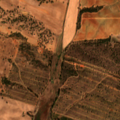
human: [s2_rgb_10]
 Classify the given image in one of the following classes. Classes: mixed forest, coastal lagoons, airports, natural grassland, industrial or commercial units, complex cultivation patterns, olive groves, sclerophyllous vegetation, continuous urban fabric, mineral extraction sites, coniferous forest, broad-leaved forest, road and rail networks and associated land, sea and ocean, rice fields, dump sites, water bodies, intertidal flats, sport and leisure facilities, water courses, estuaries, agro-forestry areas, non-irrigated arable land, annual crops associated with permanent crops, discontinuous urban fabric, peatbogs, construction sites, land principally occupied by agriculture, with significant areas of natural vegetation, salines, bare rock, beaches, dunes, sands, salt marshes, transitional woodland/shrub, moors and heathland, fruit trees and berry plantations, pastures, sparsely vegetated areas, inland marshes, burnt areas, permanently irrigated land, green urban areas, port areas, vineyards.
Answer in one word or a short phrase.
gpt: non-irrigated arable land, olive groves, agro-forestry areas, transitional woodland/shrub, water bodies